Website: macys
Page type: gifting
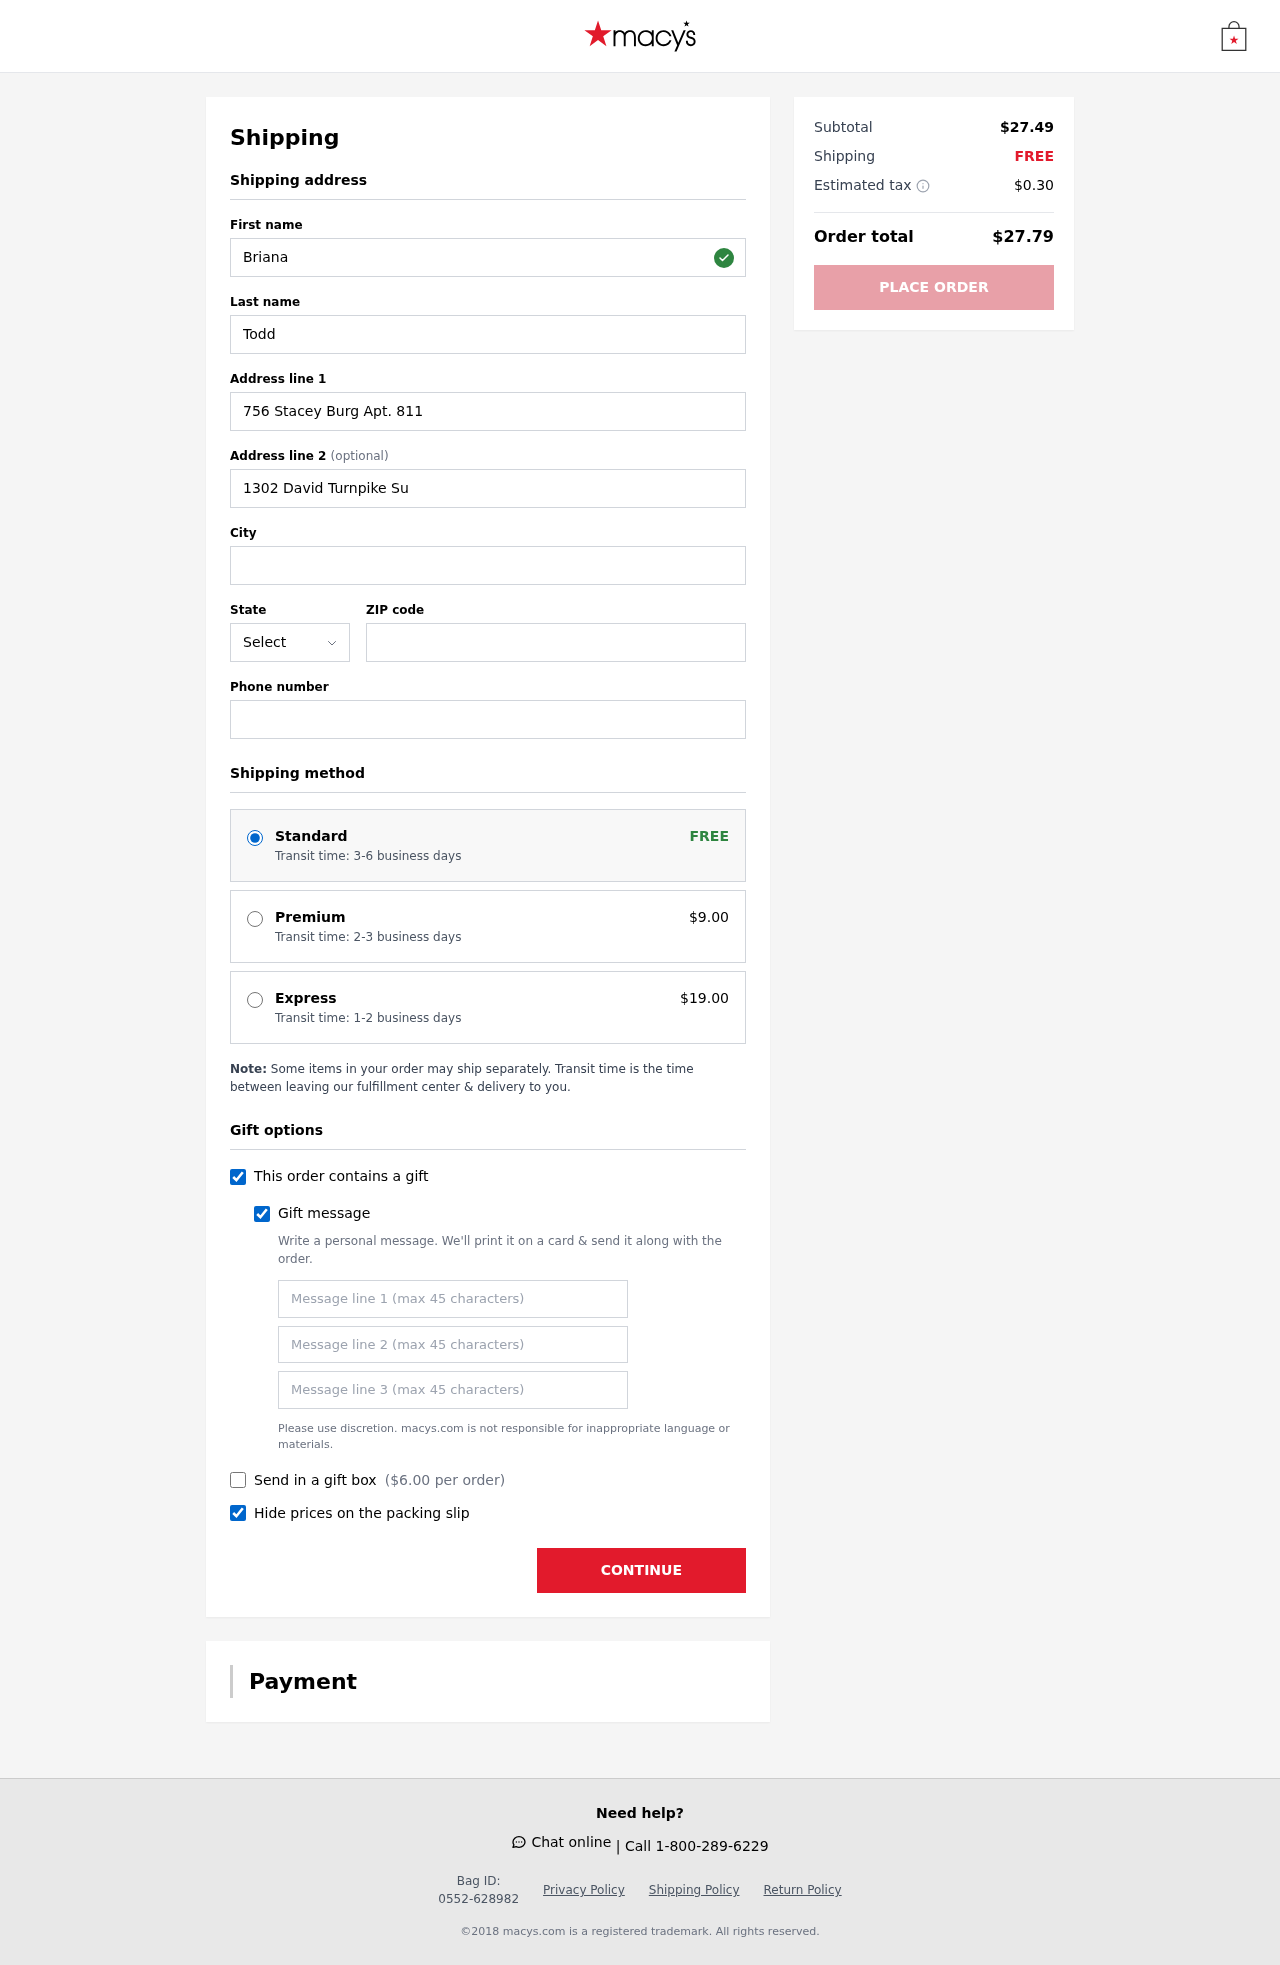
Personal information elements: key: PII_STATE_ABBR
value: GU
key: PII_FIRSTNAME
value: Briana
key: PII_LASTNAME
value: Todd
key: PII_STREET
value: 756 Stacey Burg Apt. 811
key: PII_STREET2
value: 1302 David Turnpike Suite 899
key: PII_CITY
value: East Monica
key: PII_POSTCODE
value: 35480
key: PII_PHONE
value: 3366231243
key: PII_GIFT_MESSAGE
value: Hey Timothy! I saw this belt and immediately thought of how perfectly it would fit into your style. Just a little something to add some flair to your outfits—hope you love it!
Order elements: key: ORDER_SHIPPING_STANDARD
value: Transit time: 3-6 business days
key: ORDER_SHIPPING_PREMIUM
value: Transit time: 2-3 business days
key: ORDER_SHIPPING_PREMIUM_PRICE
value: $9.00
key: ORDER_SHIPPING_EXPRESS
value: Transit time: 1-2 business days
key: ORDER_SHIPPING_EXPRESS_PRICE
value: $19.00
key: ORDER_GIFT_BOX_PRICE
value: $6.00
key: ORDER_SUBTOTAL
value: $27.49
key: ORDER_SHIPPING_COST
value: FREE
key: ORDER_TAX
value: $0.30
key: ORDER_TOTAL
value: $27.79